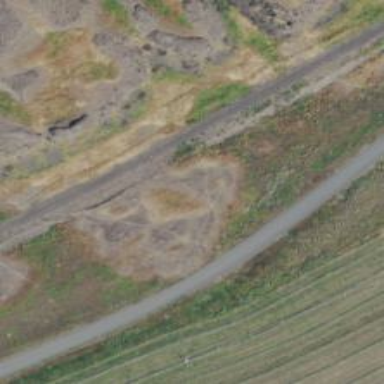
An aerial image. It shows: Abandoned railway track.